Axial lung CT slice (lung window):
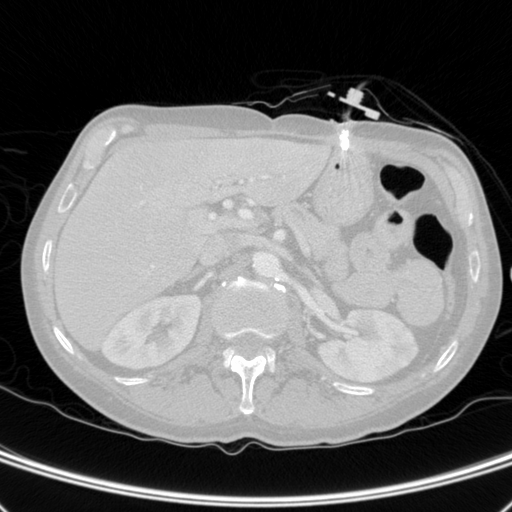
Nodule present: no